Question: All, According the <URL>.The document says the worker process is managed by WAS .
But I found when typing 'w3wp /?' There is a debug flag.
'''
-debug
This option launches a worker process using the default
application host config file. By default, it will use
site id 1.
'''
What does mean start worker process in debug mode? In what case we want to start a work process with debug option ? thanks.
I didn't known why I got a exception when run 'w3wp.exe -debug'.
> ERROR: There has been an error during processing of this command.
Please check the event log and see if any errors or warnings have been
logged.
When I checked the log. It looks like:
> The World Wide Web Publishing Service failed to set the application
pool for the application '/xxxx' in site '1'. The data field contains
the error number.

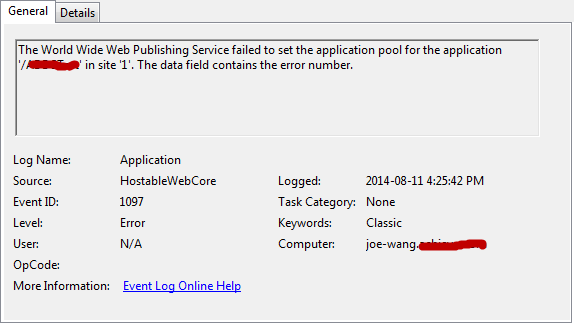
Answer: According to <URL> it switches the security context of the running user which is not its normal mode of operation - I suppose this would make it easier to then attach a debugger and other utilities.